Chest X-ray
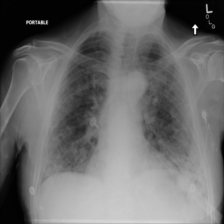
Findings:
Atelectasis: negative
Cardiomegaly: negative
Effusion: negative
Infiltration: negative
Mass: negative
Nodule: negative
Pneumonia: negative
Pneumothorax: negative
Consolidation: negative
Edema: negative
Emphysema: negative
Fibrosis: negative
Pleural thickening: negative
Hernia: negative